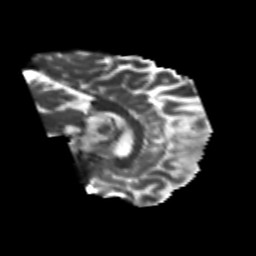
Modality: T2w
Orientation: sagittal
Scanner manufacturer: siemens
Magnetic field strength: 3 T
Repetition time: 6.8 s
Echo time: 0.093 s